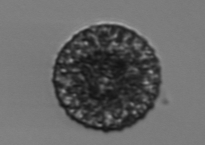
Label: Vicicitus_globosus